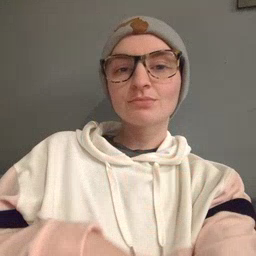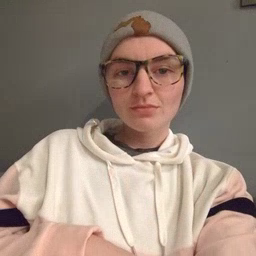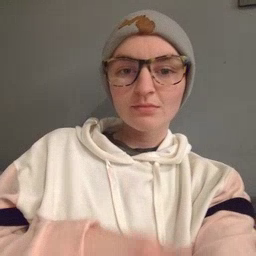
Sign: nap